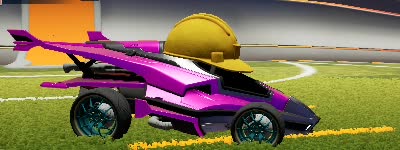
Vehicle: aftershock